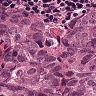
Metastatic tissue present: yes